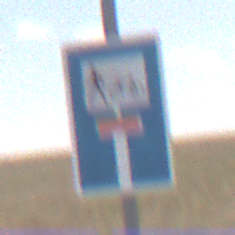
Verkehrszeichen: SackgasseRadverkehrFussgaengerDurchlaessig
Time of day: Midday
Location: Outdoor (Nature)
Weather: PartlyCloudy
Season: NotSpecified
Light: Natural